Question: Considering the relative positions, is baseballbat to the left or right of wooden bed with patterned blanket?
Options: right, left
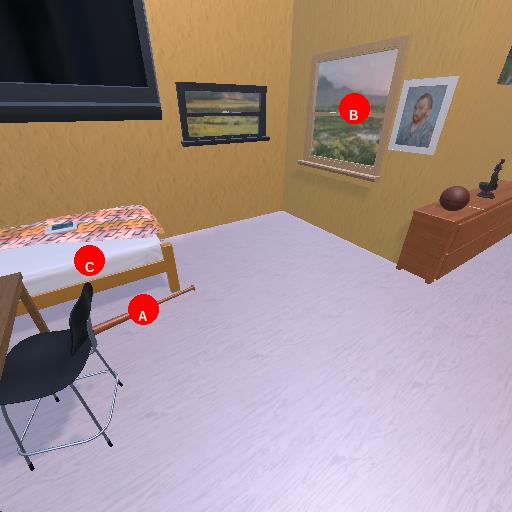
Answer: right